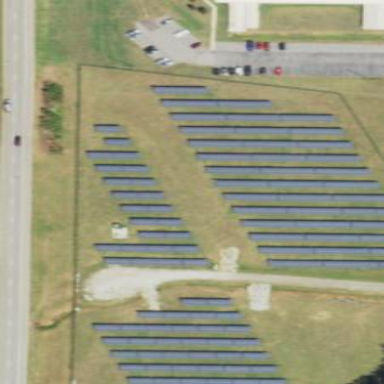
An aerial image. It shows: Solar photovoltaic panel generator.